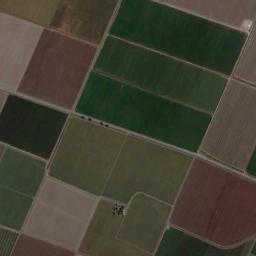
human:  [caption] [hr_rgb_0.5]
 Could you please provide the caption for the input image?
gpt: Some rectangular farmlands of different colors and sizes are neatly arranged on the ground .

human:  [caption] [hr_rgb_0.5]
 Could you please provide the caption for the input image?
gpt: Many dense, neatly arranged dark green, light green, light brown and brown mixed rectangular farmland of different sizes .

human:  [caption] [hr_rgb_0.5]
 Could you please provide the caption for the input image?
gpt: There are many neat rows of rectangular farmlands .

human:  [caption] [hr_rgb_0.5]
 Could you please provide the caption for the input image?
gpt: There are some green and red rectangular farmland .

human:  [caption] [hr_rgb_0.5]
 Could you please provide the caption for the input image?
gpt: There are some green rectangular farmlands and brown ones .